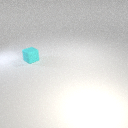
small cyan rubber cube